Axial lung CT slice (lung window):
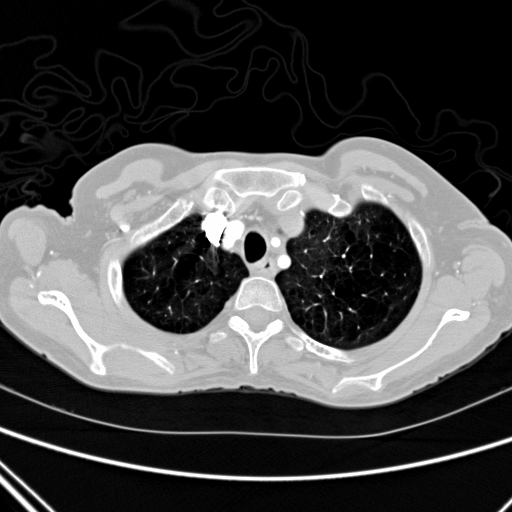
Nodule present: no